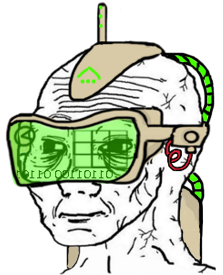
Label: 5_Tired_Wojak